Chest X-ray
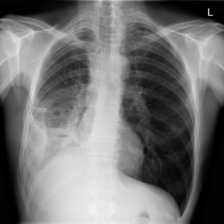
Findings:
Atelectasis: negative
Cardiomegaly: negative
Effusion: positive
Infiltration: negative
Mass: negative
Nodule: negative
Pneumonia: negative
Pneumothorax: negative
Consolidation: negative
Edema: negative
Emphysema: negative
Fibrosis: negative
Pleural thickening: negative
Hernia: negative